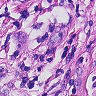
Metastatic tissue present: yes